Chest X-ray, PA view. Patient: 44 years old, sex M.
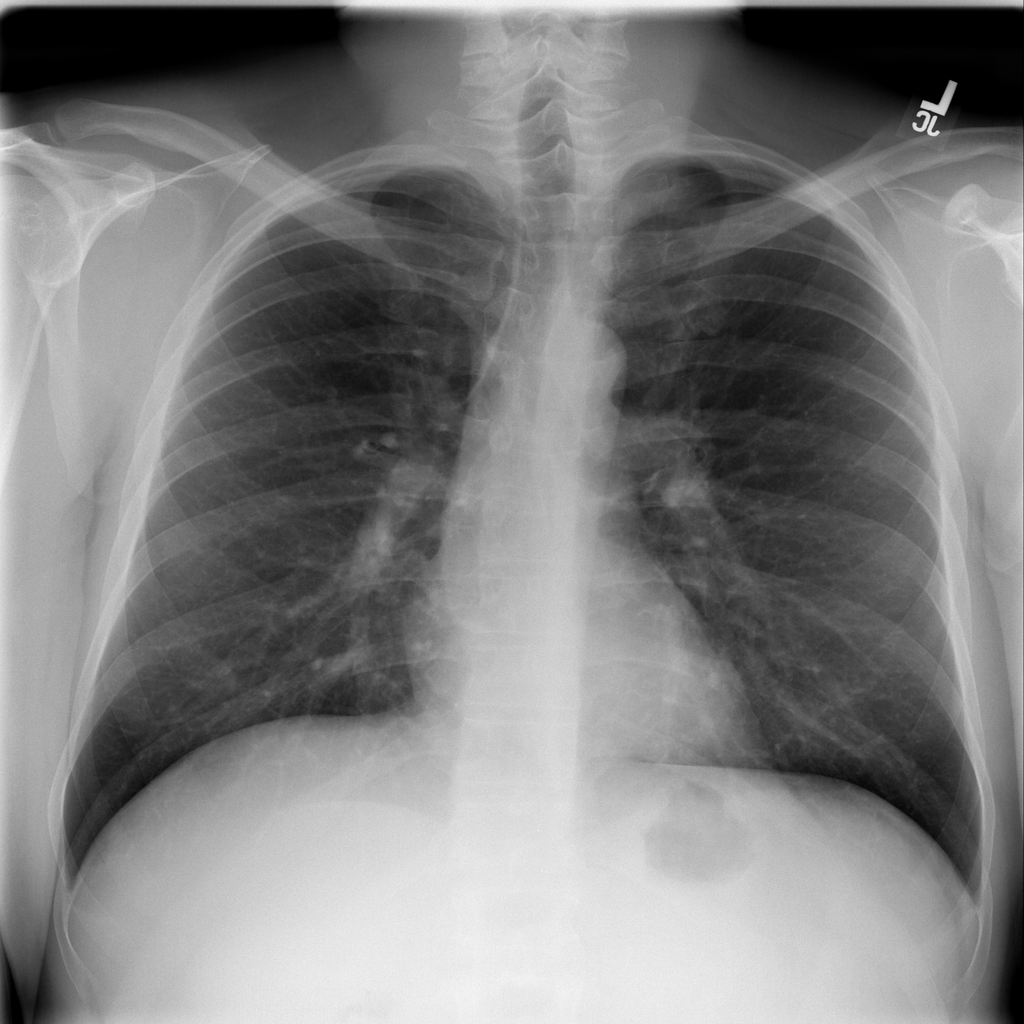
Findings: No Finding